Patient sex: M
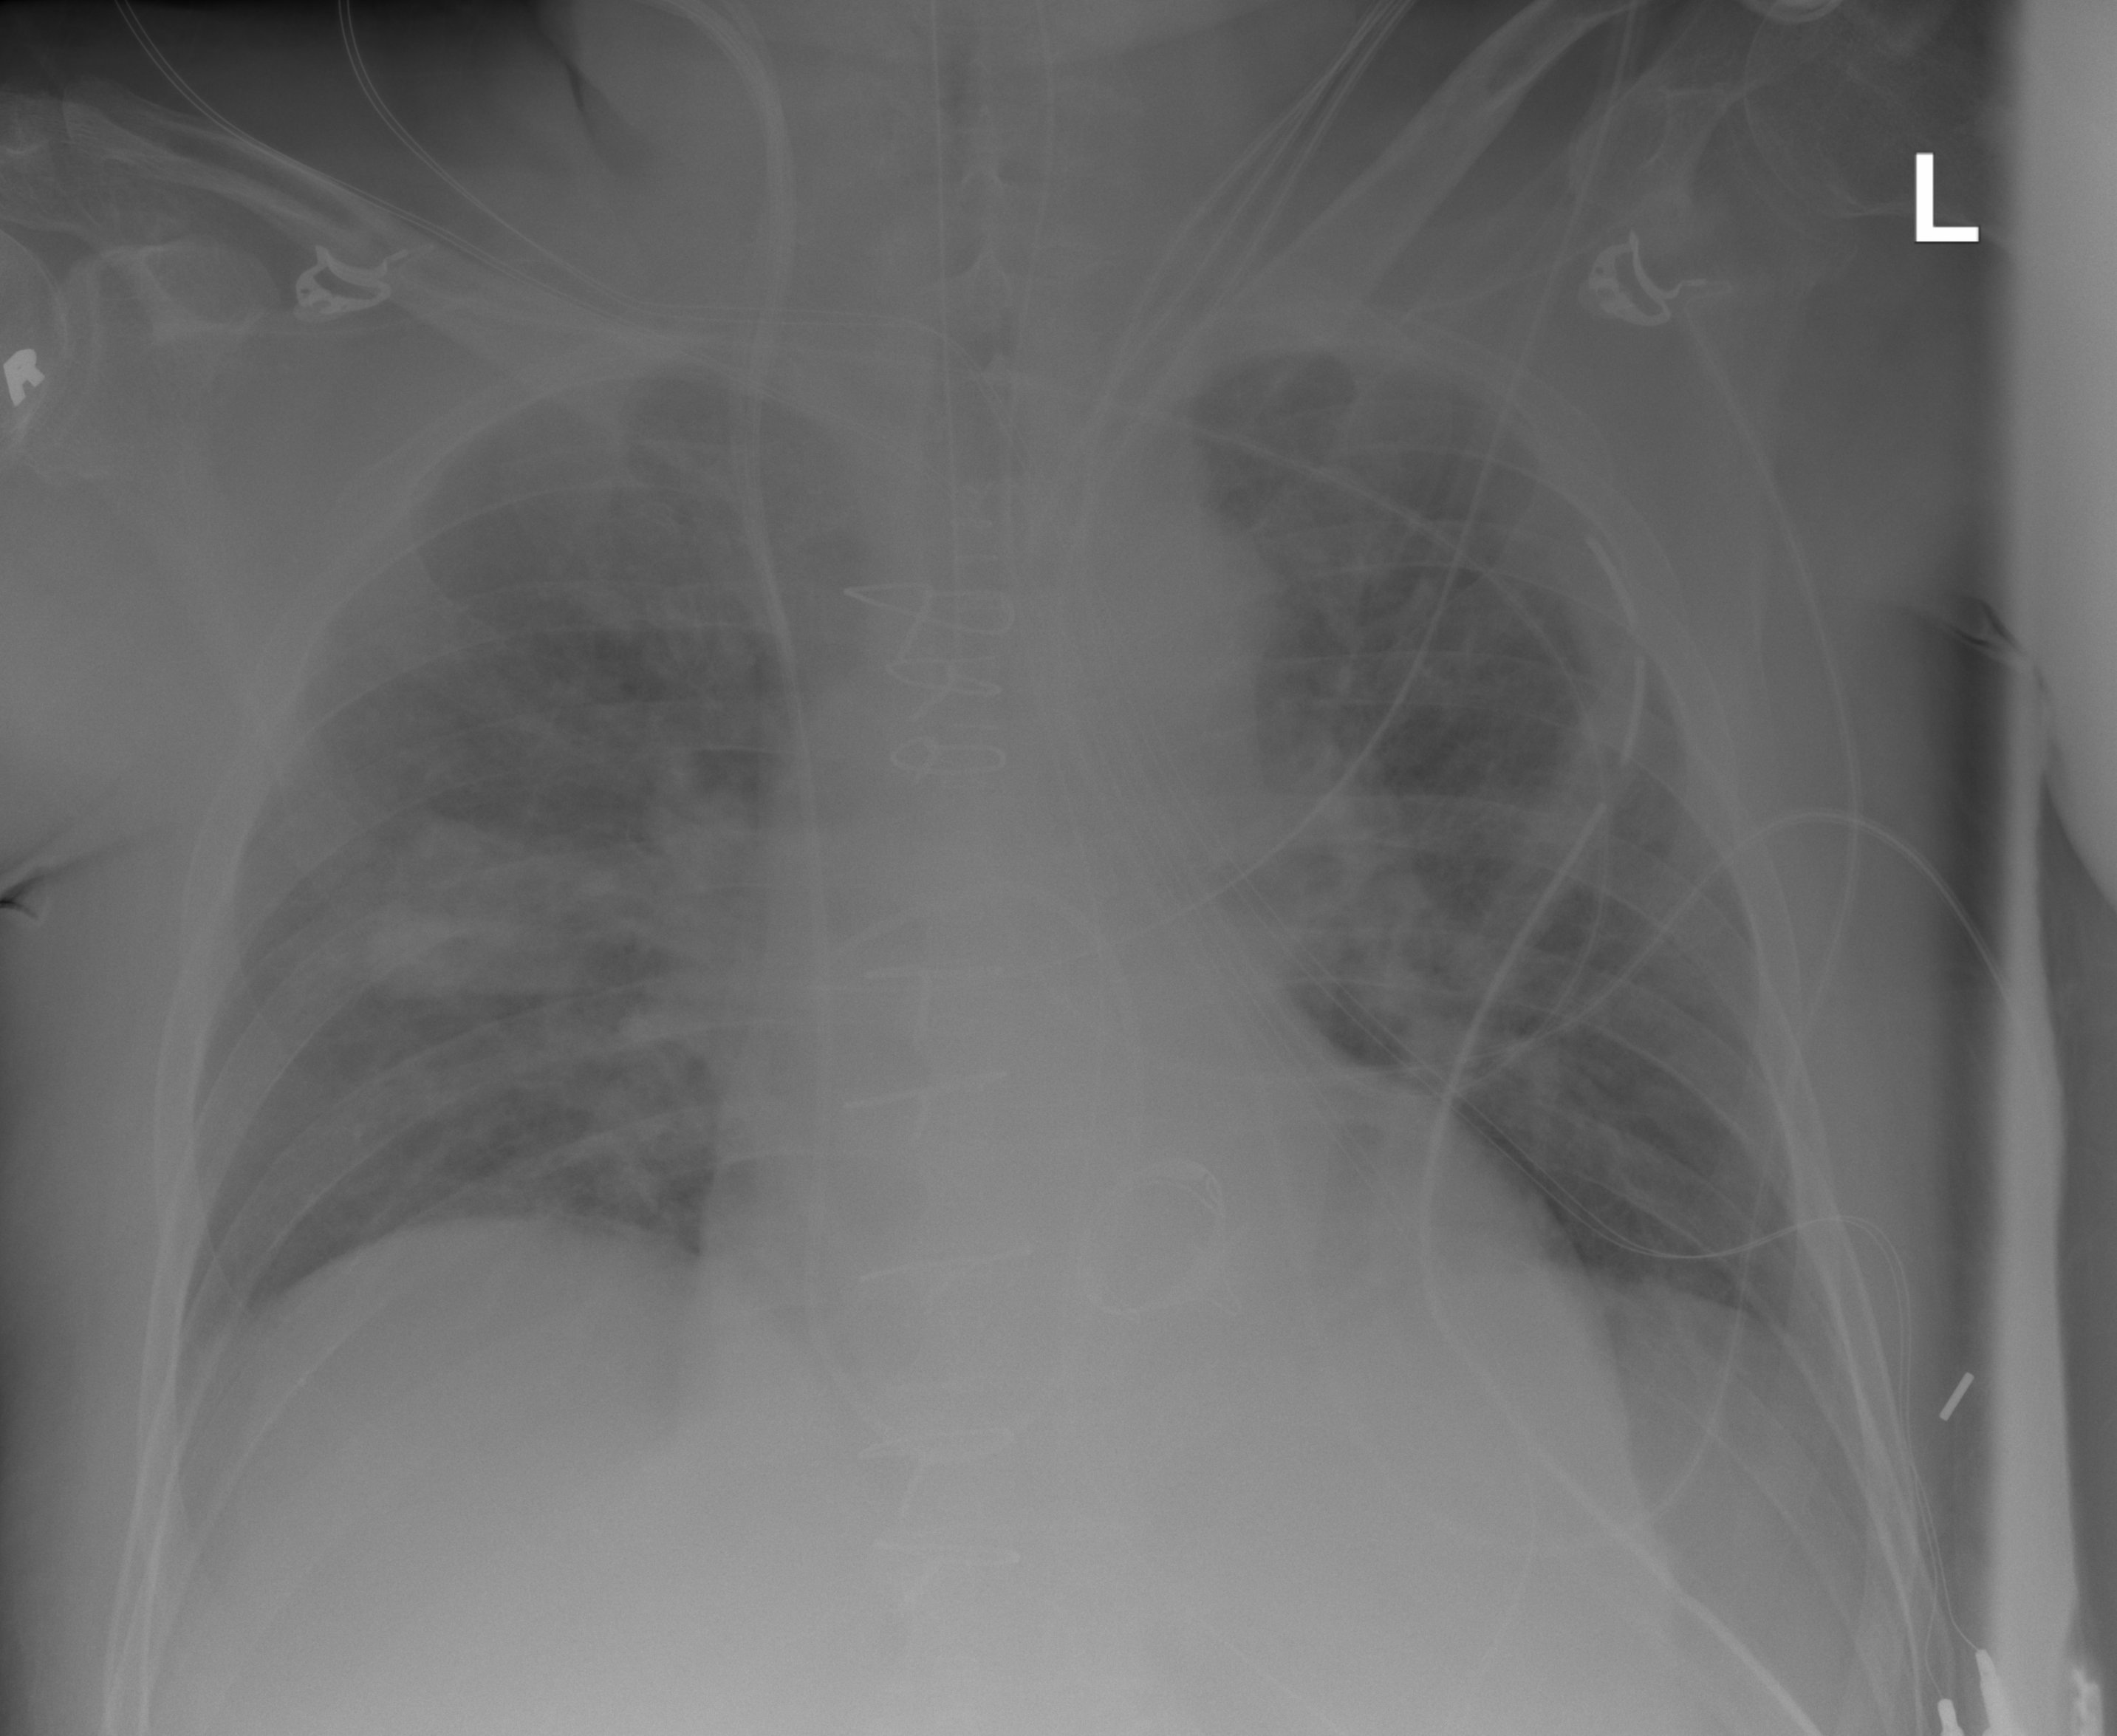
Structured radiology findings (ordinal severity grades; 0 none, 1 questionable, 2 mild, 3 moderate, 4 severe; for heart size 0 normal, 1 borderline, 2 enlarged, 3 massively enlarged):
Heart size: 0
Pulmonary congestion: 2
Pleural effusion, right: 0
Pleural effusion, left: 0
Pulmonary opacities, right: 2
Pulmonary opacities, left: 2
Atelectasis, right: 2
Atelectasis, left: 0